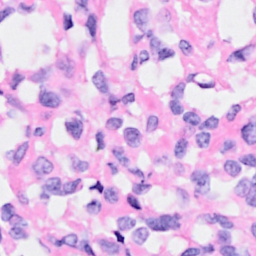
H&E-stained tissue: Breast